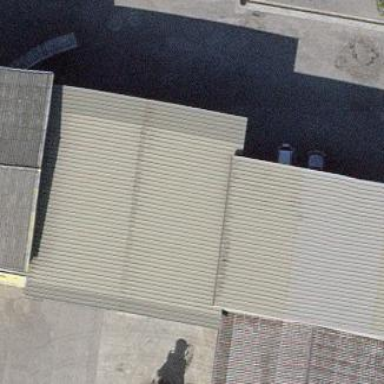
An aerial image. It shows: View of roof of building.